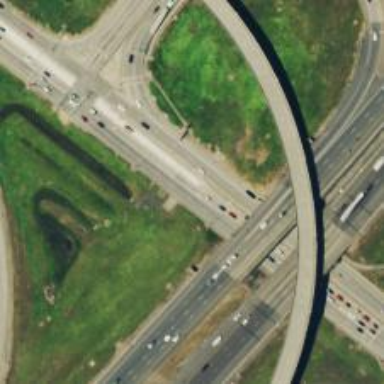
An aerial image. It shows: Primary highway that functions as expressway.